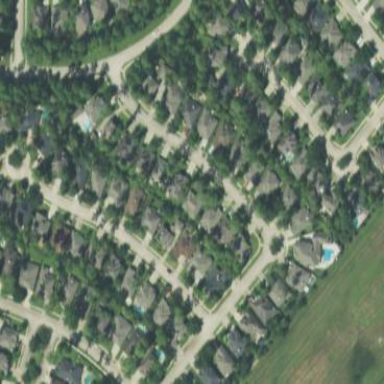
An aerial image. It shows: Residential area within neighborhood.